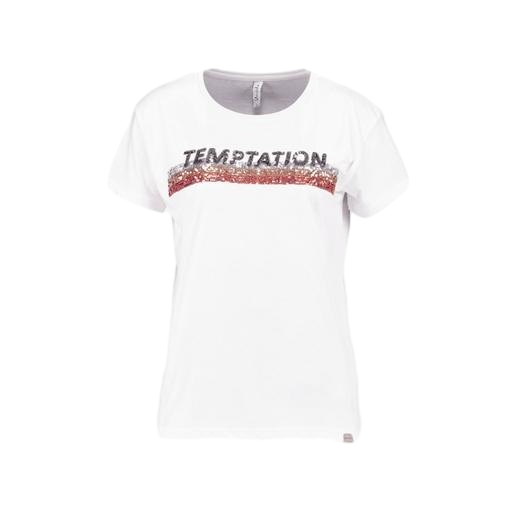
white sequined logo graphic t-shirt, t-shirt twist graphic, white short-sleeve graphic tee, white background